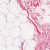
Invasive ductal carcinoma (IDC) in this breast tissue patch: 0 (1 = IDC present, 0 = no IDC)